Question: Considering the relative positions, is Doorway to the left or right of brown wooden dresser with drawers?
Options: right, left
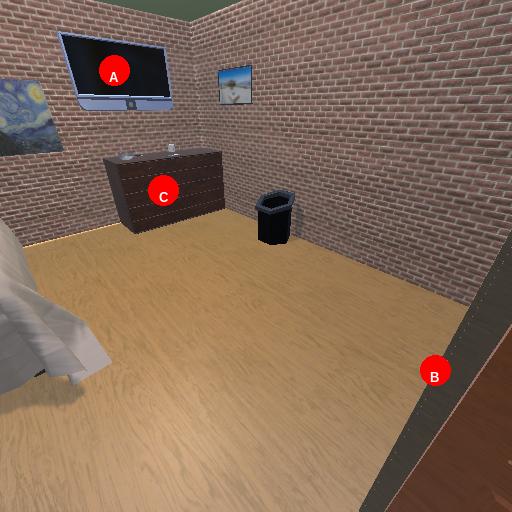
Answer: right